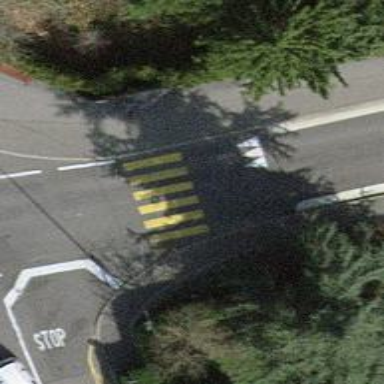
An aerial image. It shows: Marked road crossing.